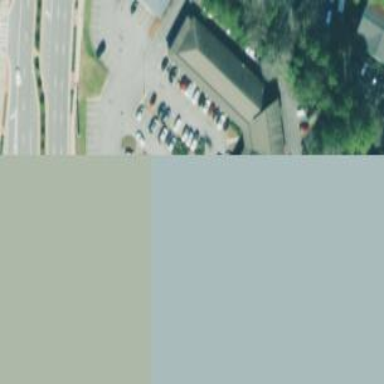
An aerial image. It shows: Retail building.